Field crop: maize
Growth stage: 1
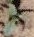
Species: datura